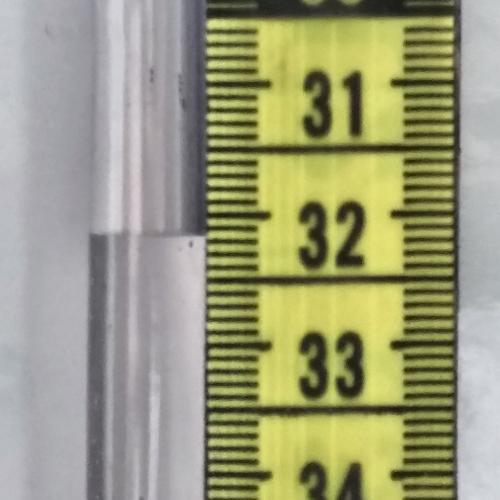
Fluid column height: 32.2 cm